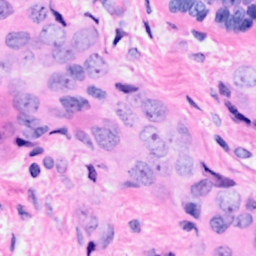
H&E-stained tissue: Breast